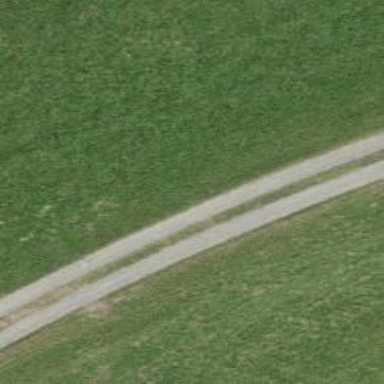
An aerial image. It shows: Unpaved track with grade2 quality type.